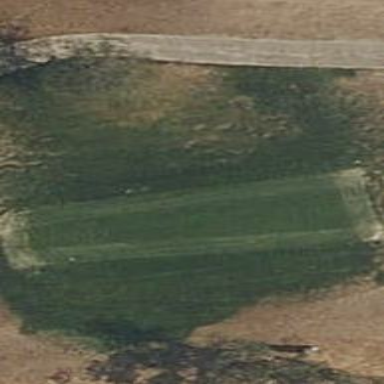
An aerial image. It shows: Grass area designated as golf tee.